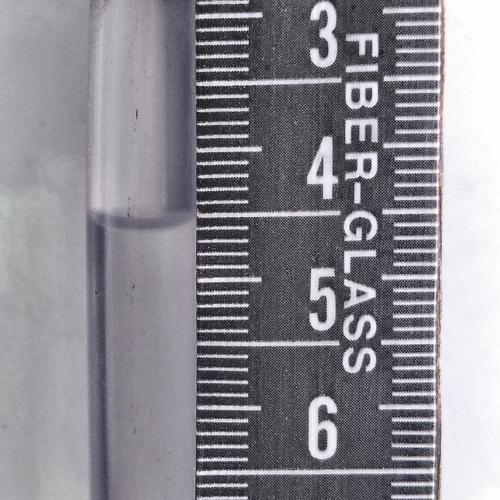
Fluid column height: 4.5 cm